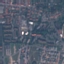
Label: Residential